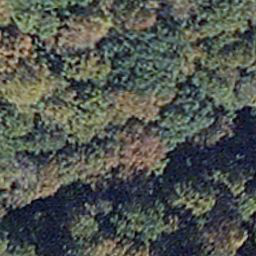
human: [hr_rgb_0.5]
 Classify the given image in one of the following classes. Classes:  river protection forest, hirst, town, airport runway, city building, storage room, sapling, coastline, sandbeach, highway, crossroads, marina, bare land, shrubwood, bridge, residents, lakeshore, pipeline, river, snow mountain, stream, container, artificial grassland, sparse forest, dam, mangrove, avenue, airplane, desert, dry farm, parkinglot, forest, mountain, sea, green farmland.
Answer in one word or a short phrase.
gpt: mangrove